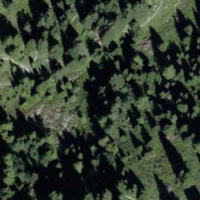
EUNIS habitat code: 43
Species observed at this site:
Parnassia palustris